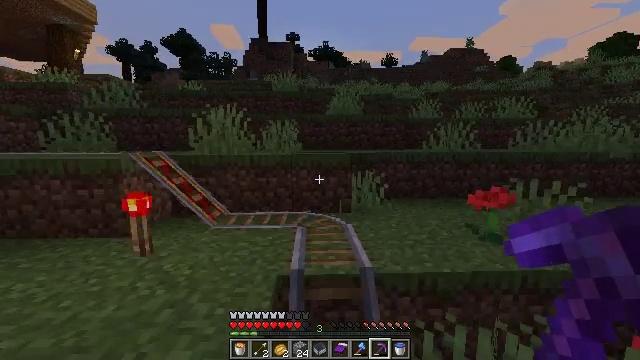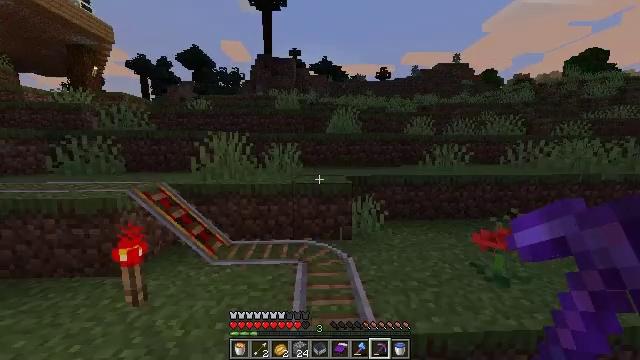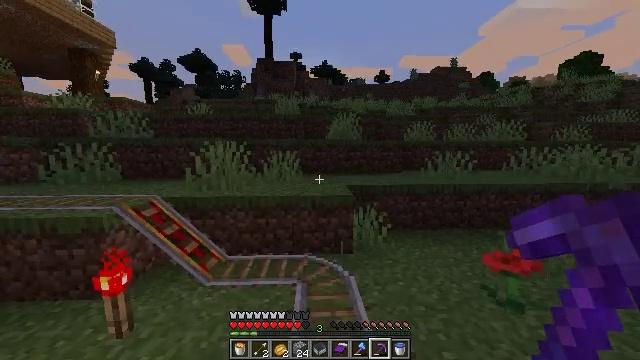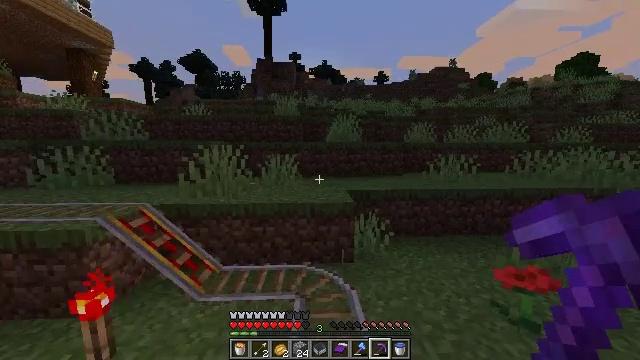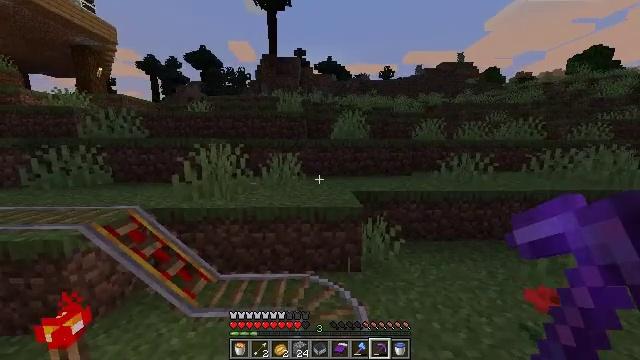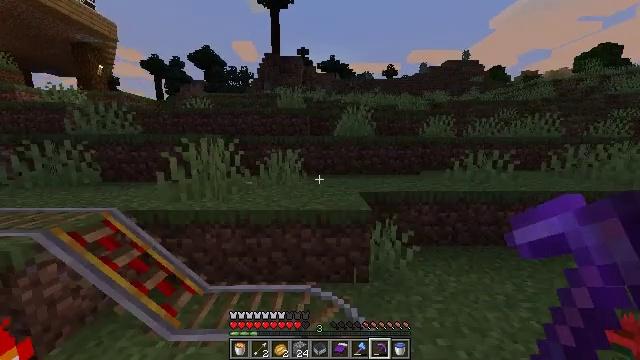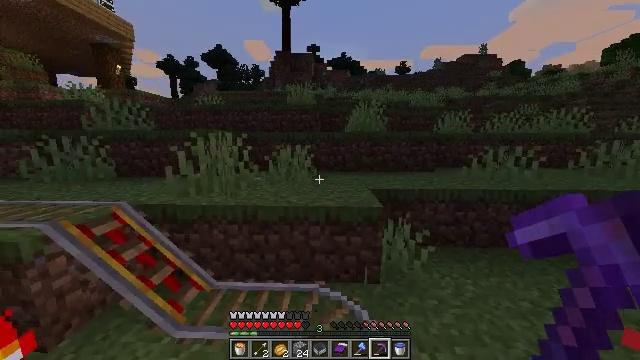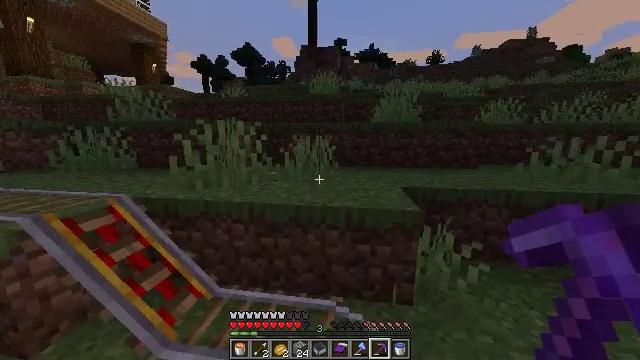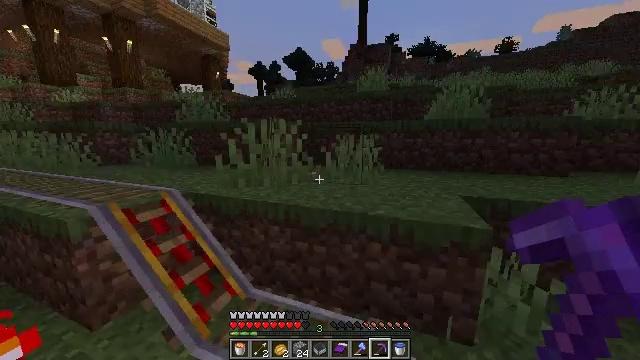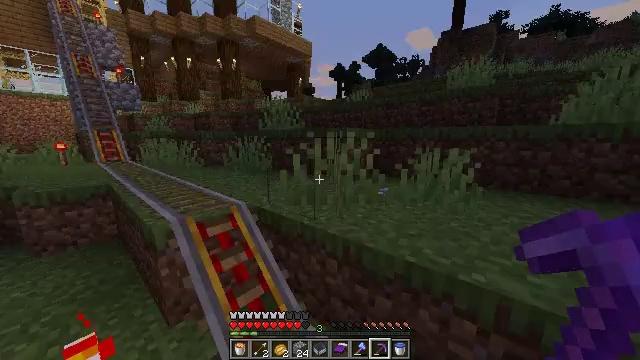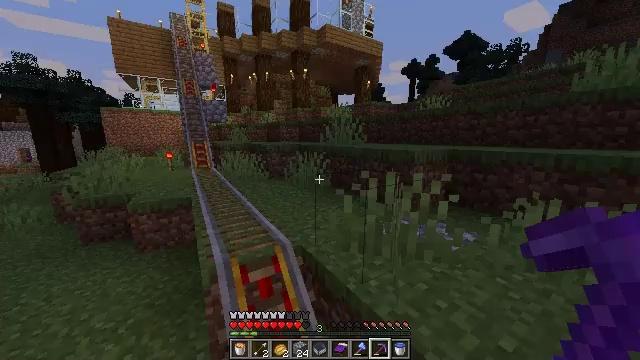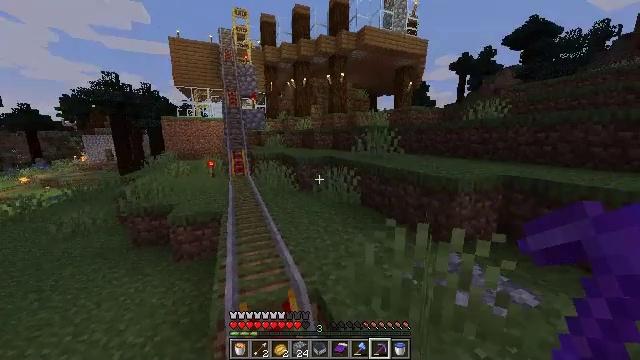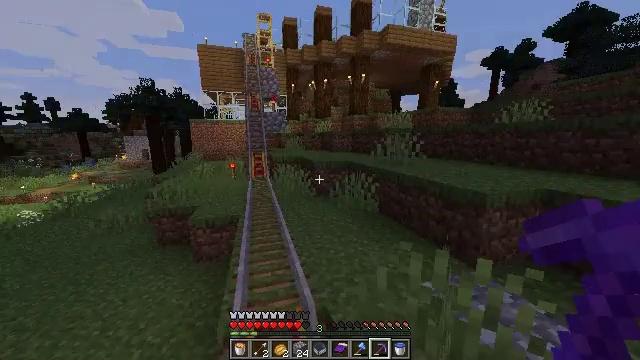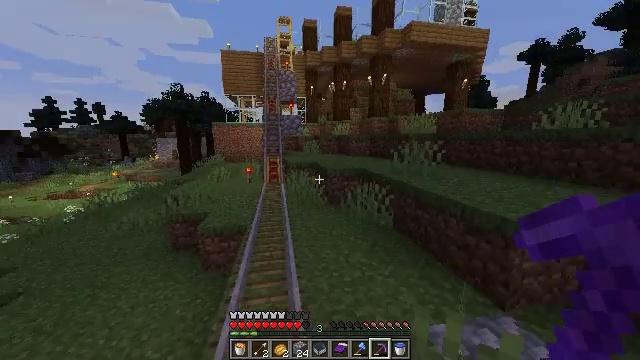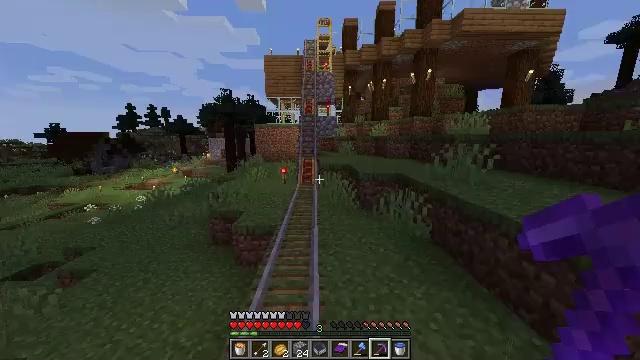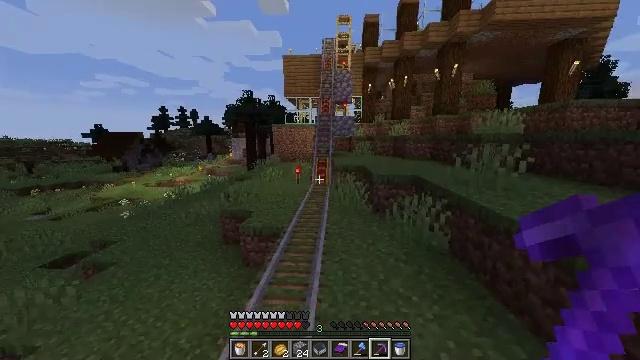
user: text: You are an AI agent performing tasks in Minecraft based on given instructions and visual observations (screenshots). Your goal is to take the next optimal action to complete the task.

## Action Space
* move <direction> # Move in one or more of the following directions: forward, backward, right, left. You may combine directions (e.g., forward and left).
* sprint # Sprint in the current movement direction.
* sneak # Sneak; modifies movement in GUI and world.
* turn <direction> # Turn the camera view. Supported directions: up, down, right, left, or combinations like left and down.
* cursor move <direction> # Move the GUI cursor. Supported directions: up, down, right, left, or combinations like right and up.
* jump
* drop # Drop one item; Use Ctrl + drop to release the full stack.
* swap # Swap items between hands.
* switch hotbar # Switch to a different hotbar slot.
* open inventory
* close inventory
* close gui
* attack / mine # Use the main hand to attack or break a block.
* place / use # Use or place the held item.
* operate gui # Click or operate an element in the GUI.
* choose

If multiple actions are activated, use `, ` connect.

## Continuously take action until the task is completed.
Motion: motion action
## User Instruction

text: Mine cobblestone to craft tools and furnaces.
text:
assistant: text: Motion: move forward, sprint, jump
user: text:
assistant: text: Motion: move forward, sprint, jump
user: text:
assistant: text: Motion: move forward, sprint, jump
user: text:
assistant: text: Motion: move forward, turn left and down, jump
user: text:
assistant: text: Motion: move forward, jump
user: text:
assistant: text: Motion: move forward, turn left, jump
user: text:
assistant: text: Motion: move forward, turn left, jump
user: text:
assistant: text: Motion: move forward, turn left, jump
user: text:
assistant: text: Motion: move forward, sprint, turn left, jump
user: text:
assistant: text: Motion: move forward, sprint, turn left, jump
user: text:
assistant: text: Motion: move forward, sprint, turn left, jump
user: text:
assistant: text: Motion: move forward, sprint, turn left, jump
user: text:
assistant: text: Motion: move forward, sprint, turn left, jump
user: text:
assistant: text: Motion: move forward, turn left, jump
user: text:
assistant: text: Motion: move forward, turn left, jump
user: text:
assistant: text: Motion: move forward, turn left, jump
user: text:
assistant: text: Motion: move forward, jump
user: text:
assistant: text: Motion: move forward, jump
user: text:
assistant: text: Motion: move forward, jump
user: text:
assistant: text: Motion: move forward, jump
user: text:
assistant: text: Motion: move forward, sprint, jump
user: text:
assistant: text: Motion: move forward, sprint, jump
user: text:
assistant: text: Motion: move forward, sprint, jump
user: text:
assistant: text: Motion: move forward, sprint, jump
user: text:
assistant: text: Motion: move forward, sprint, jump
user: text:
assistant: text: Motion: move forward, jump
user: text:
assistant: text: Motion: move forward, turn left, jump
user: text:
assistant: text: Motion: move forward, turn left, jump
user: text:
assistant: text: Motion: move forward, turn left, jump
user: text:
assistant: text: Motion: move forward, turn left, jump